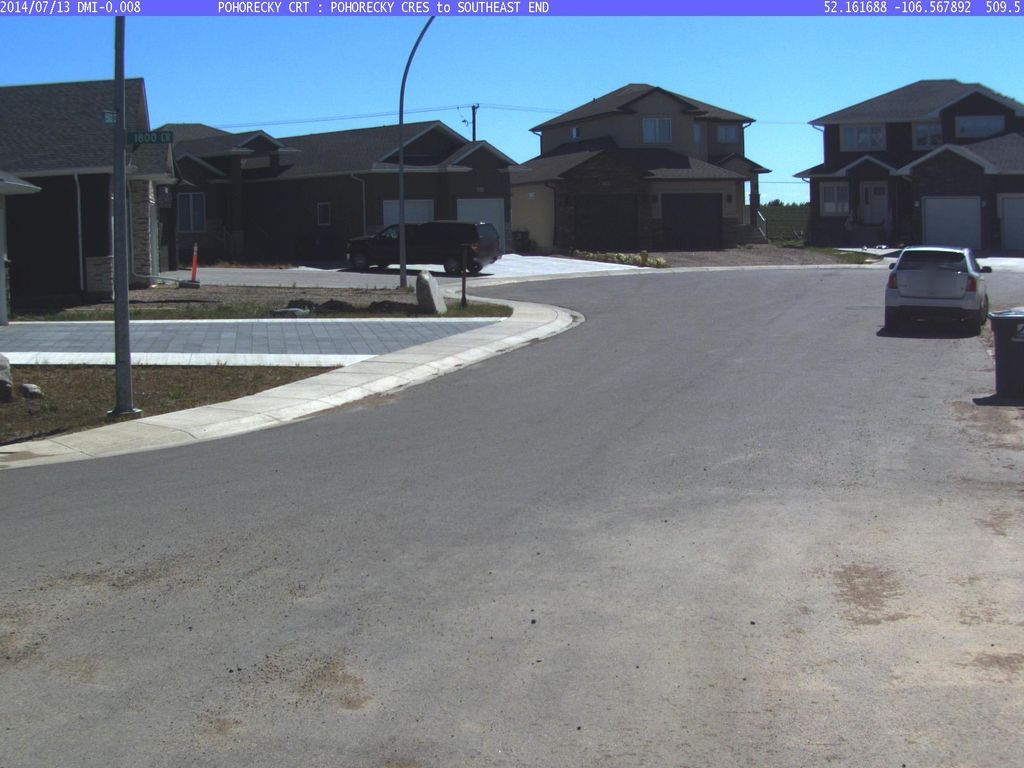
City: saskatoon